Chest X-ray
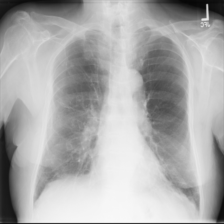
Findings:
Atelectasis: negative
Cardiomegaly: negative
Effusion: negative
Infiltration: negative
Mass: negative
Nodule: negative
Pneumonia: negative
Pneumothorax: negative
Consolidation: negative
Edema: negative
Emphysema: positive
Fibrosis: negative
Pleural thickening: negative
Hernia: negative